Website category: camera
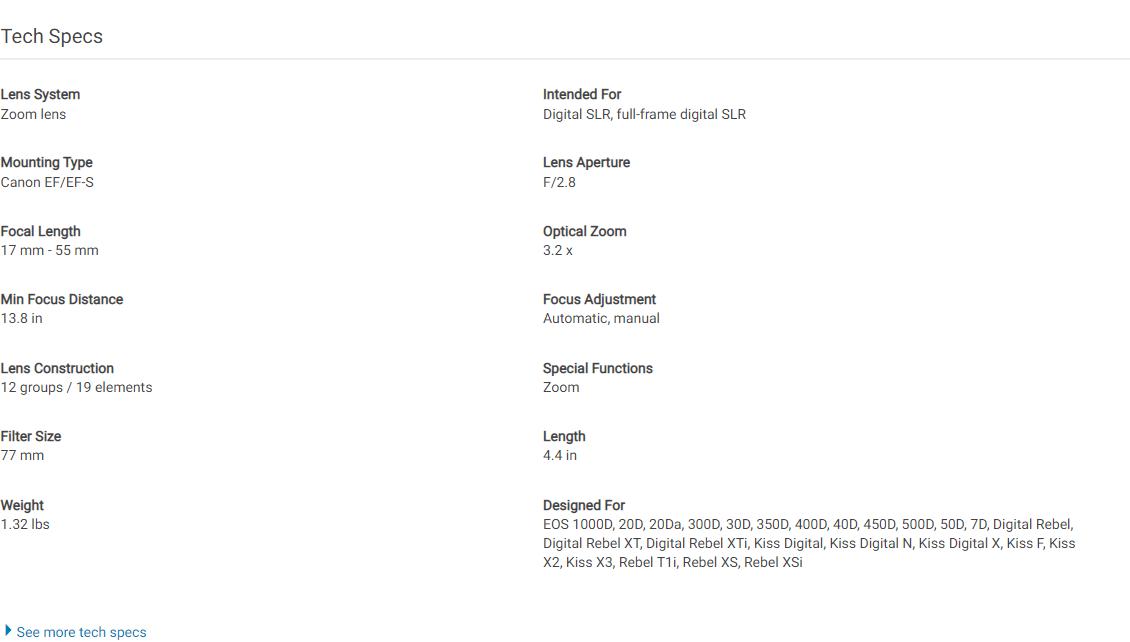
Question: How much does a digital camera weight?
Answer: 1.32 lbs

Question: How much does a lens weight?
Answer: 1.32 lbs

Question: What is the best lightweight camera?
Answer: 1.32 lbs

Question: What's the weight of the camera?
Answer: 1.32 lbs

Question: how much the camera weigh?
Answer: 1.32 lbs

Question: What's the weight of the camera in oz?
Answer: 1.32 lbs

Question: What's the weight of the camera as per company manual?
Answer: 1.32 lbs